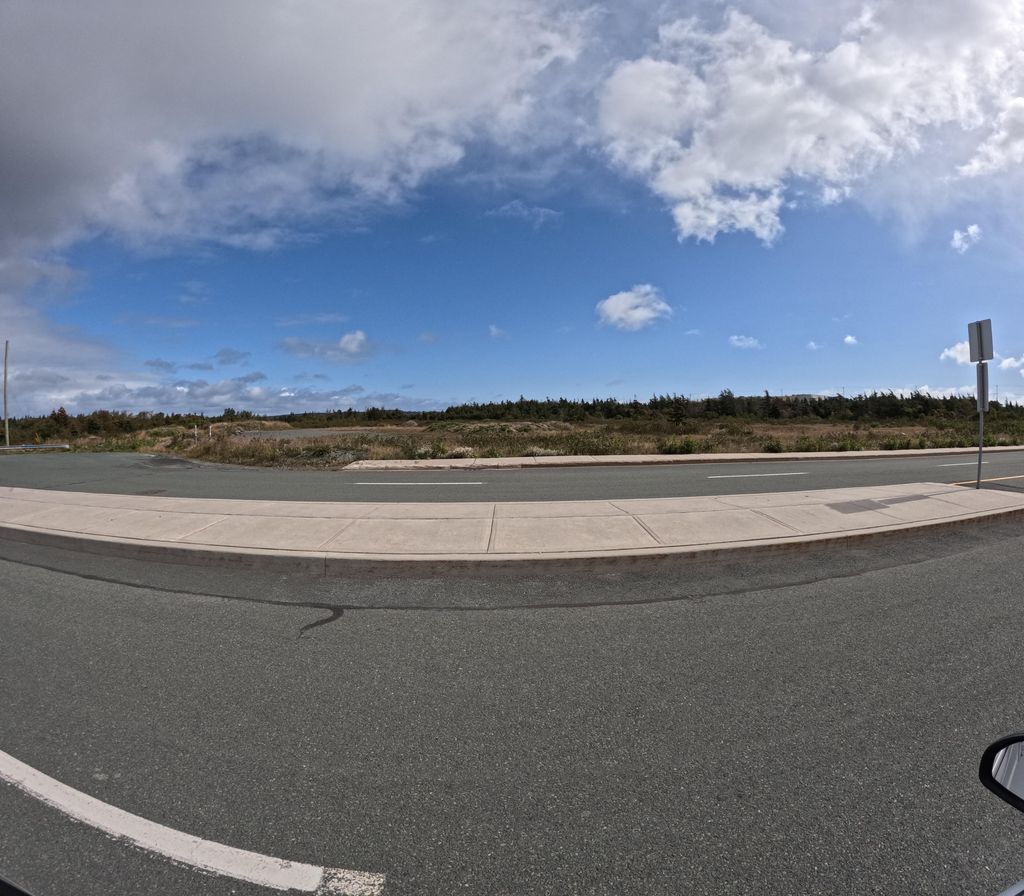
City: st_johns